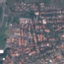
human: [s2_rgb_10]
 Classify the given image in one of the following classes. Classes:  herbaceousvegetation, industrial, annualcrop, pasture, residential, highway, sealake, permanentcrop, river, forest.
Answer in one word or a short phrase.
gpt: Residential